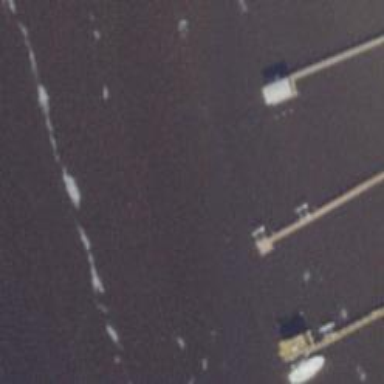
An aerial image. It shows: Man-made pier.